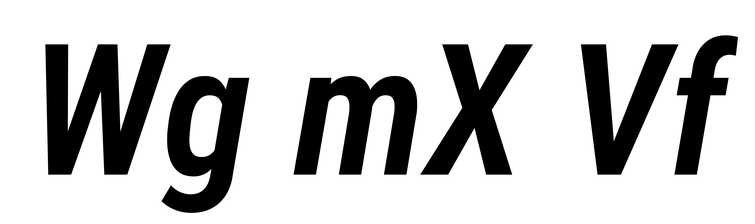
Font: Roboto-Italic_Condensed_SemiBold_Italic